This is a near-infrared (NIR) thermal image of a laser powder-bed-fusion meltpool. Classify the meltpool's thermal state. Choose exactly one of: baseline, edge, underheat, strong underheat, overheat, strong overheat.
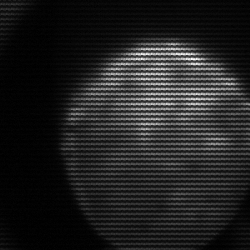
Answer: edge